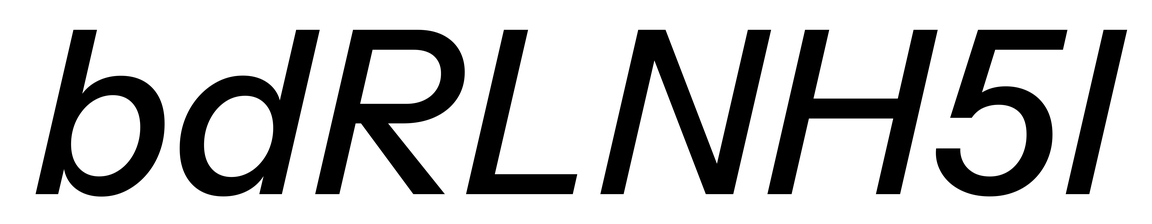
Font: InstrumentSans-Italic_Medium_Italic